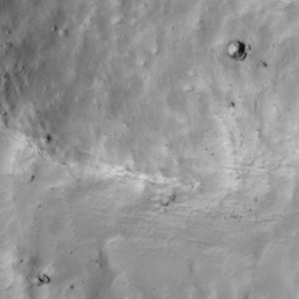
Label: non_frost